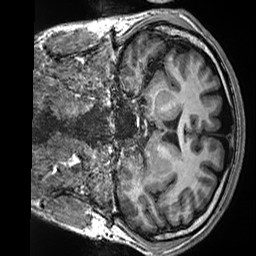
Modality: T1w
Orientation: coronal
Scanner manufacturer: siemens
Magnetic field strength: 3 T
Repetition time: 2.5 s
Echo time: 0.00299 s